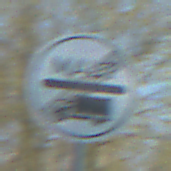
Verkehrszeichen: EndeMautpflicht
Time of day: MorningAfternoon
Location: Outdoor (Suburban)
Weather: Clear
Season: NotSpecified
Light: Natural